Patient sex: M
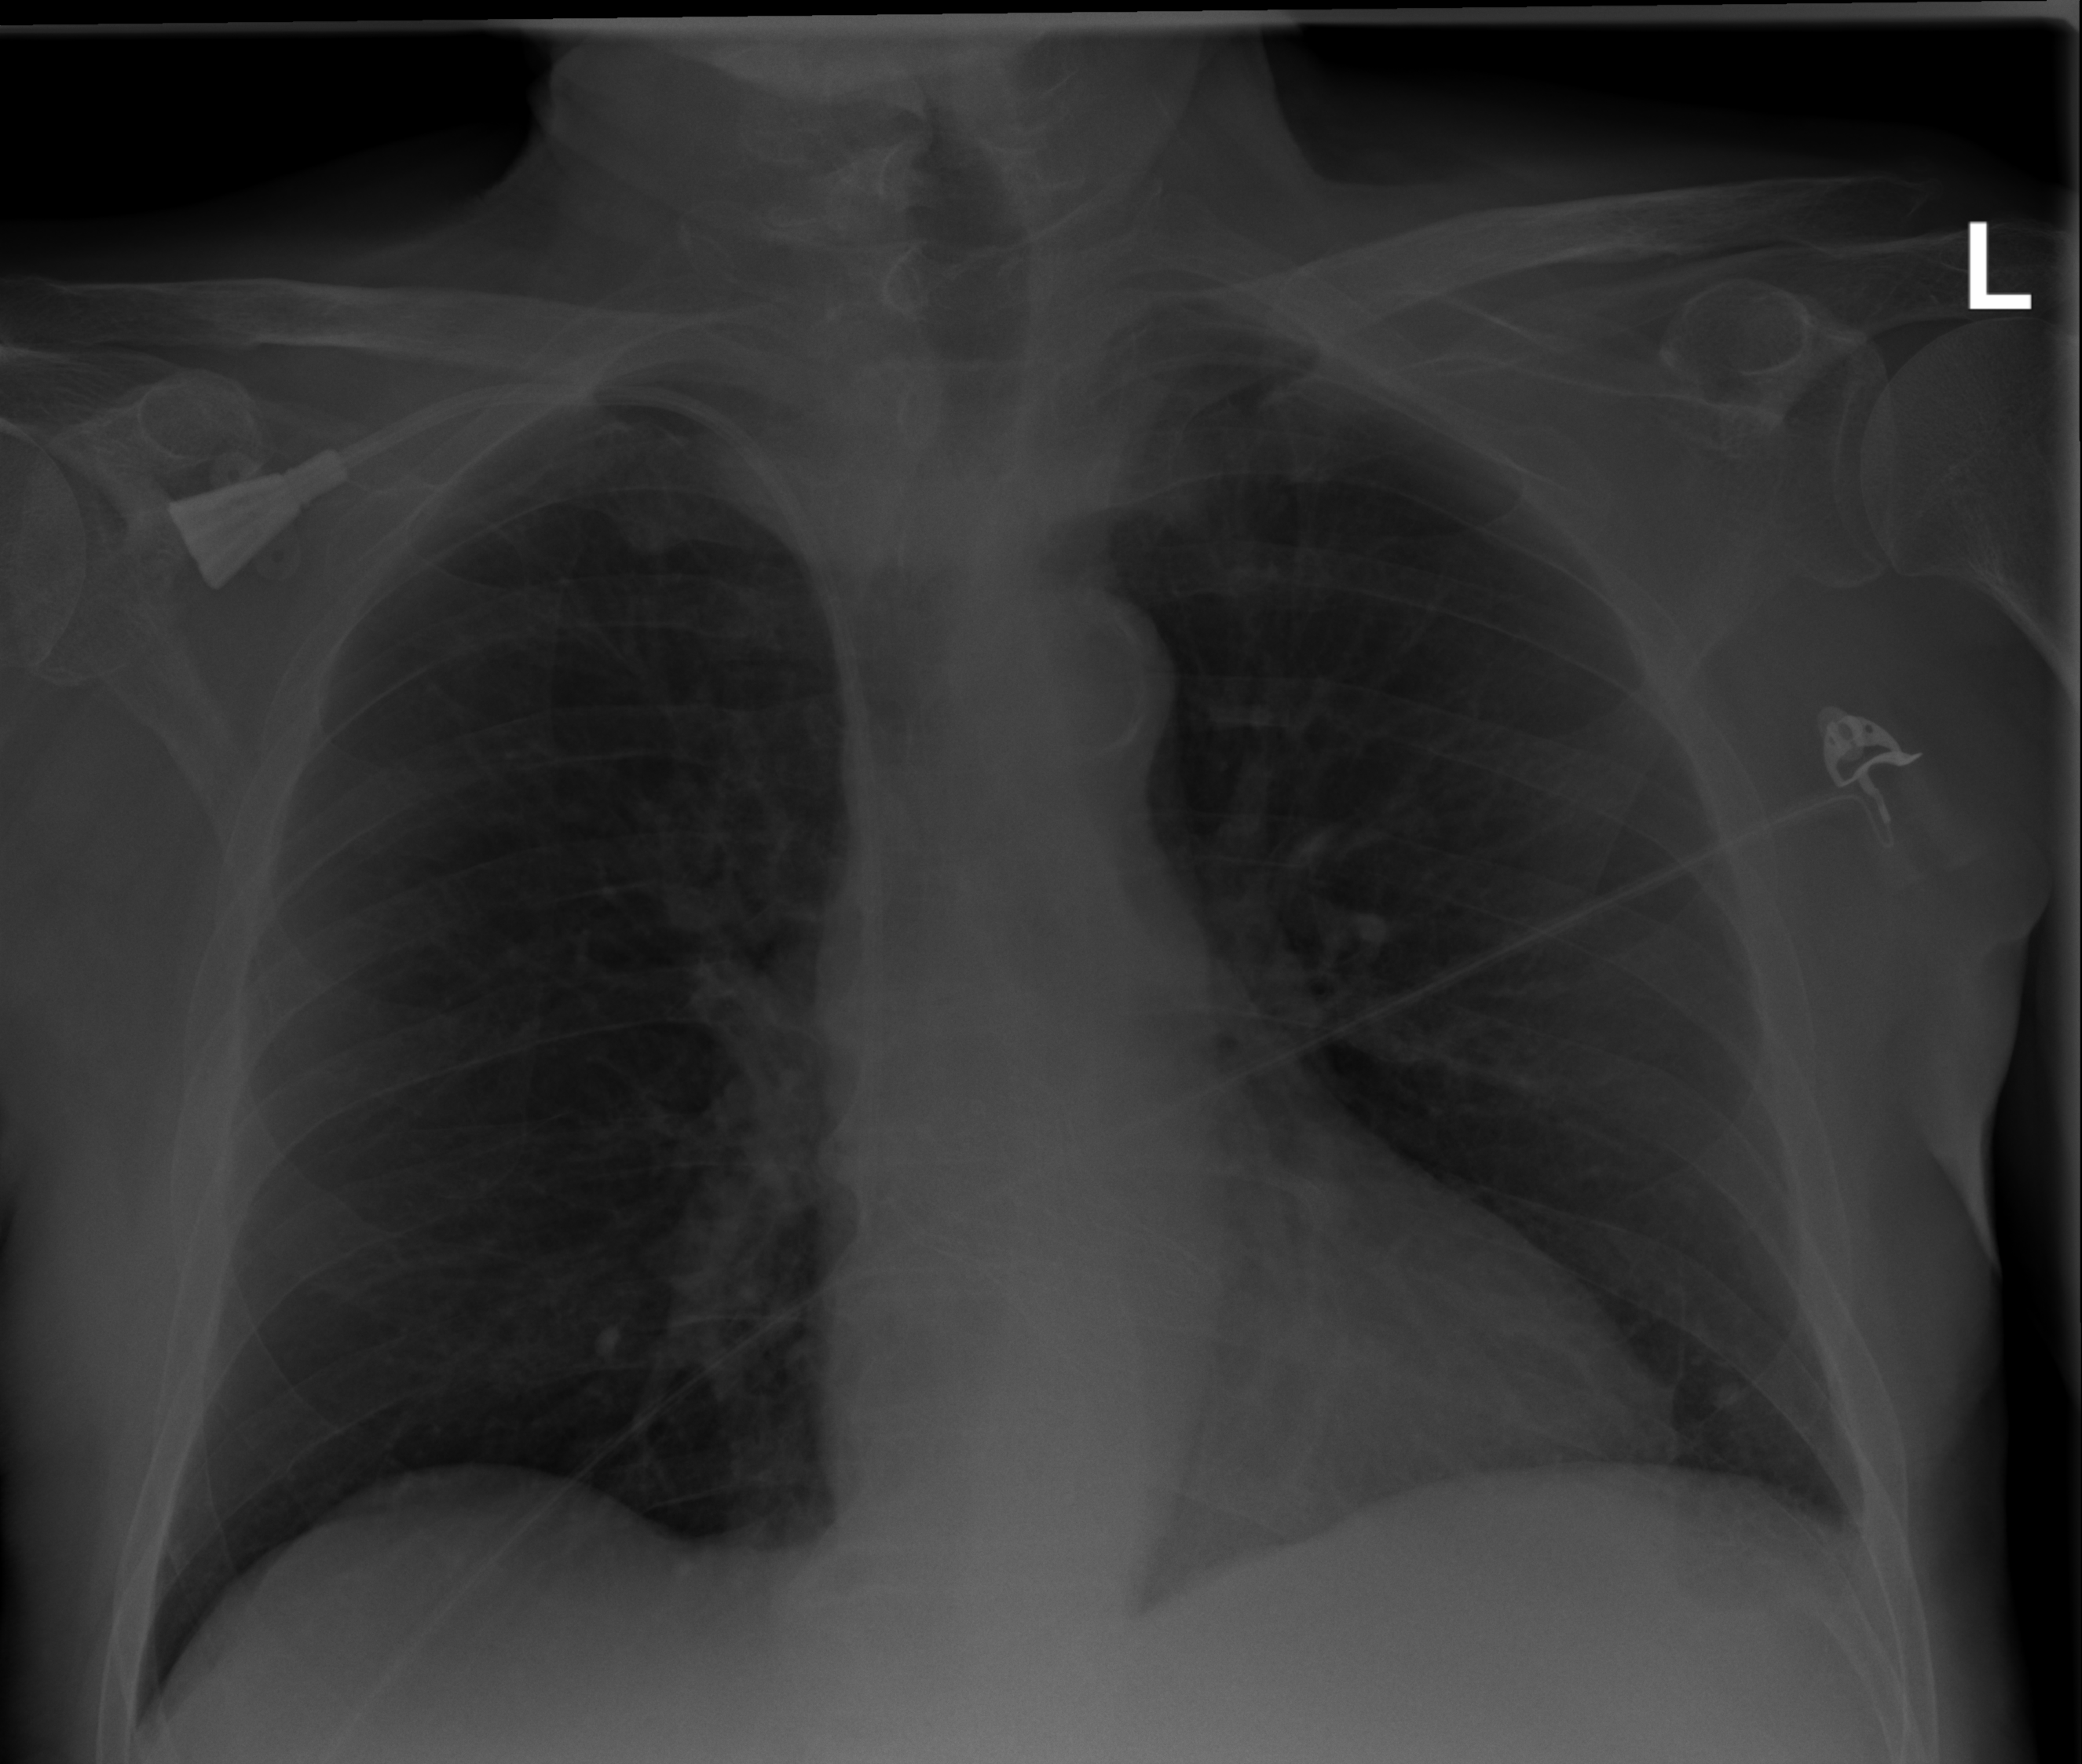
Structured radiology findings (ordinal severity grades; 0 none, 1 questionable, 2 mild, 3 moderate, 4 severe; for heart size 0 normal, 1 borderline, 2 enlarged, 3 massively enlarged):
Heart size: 0
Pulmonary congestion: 0
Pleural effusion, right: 0
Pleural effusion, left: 2
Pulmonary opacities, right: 0
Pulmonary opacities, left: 0
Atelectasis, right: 0
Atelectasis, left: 0